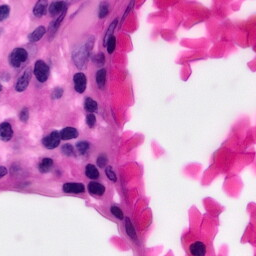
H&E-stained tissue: Pancreatic